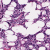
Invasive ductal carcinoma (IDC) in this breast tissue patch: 1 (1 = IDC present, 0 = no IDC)